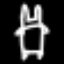
Label: bed